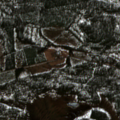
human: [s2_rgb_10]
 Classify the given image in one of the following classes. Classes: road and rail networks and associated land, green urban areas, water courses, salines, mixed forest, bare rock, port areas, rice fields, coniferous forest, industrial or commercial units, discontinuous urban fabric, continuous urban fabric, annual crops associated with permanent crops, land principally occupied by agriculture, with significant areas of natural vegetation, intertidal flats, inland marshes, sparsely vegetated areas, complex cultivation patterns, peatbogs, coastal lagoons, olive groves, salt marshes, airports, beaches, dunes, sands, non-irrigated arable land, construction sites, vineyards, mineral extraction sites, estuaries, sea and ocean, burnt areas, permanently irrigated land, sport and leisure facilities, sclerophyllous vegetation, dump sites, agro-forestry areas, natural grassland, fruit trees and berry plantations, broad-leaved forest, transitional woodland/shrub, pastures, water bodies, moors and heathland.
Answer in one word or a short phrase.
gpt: coniferous forest, mixed forest, transitional woodland/shrub, peatbogs